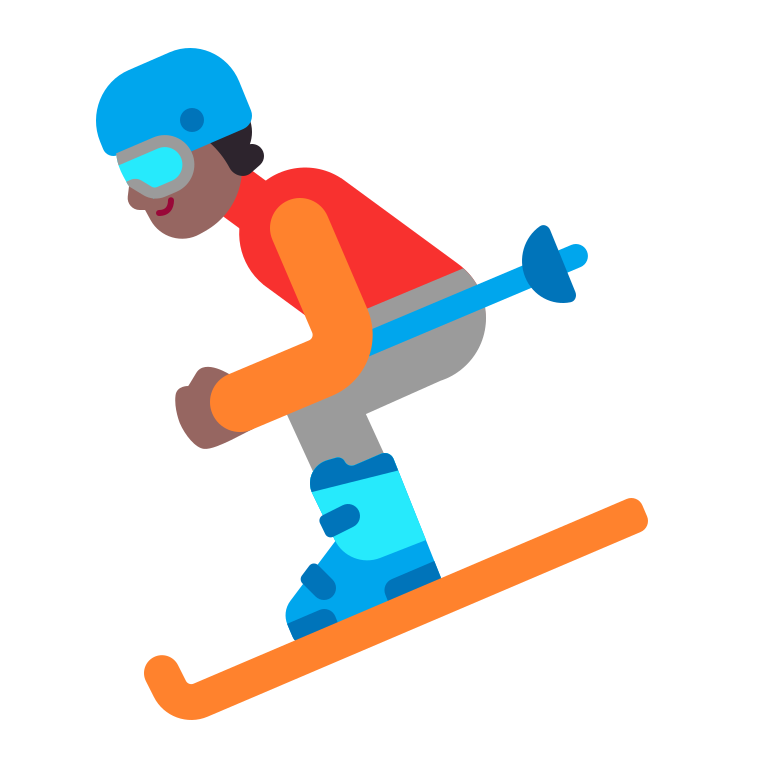
skier flat  dark